Question: Find the minimum number of moves required to get from the Tower of Hanoi state described in the figure to the completed state
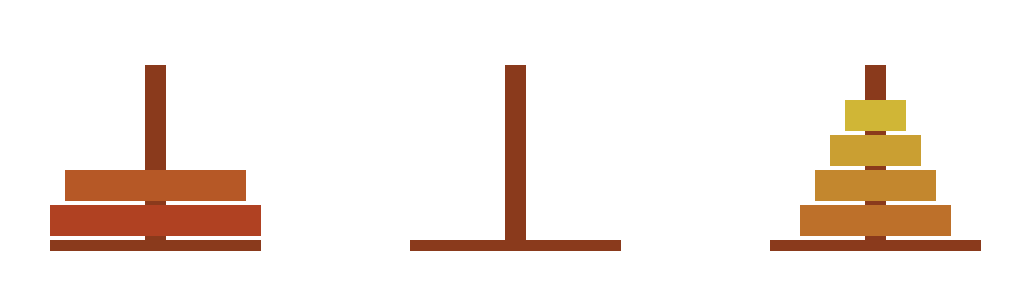
Answer: 48